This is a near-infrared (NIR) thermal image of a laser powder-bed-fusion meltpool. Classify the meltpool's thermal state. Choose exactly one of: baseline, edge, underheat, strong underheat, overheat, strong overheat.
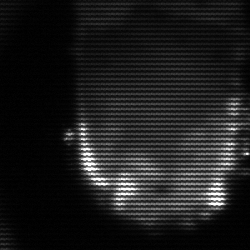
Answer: baseline